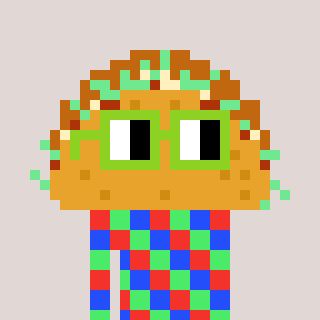
a pixel art character with square light green glasses, a taco-shaped head and a bege-colored body on a warm background